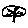
Label: tree